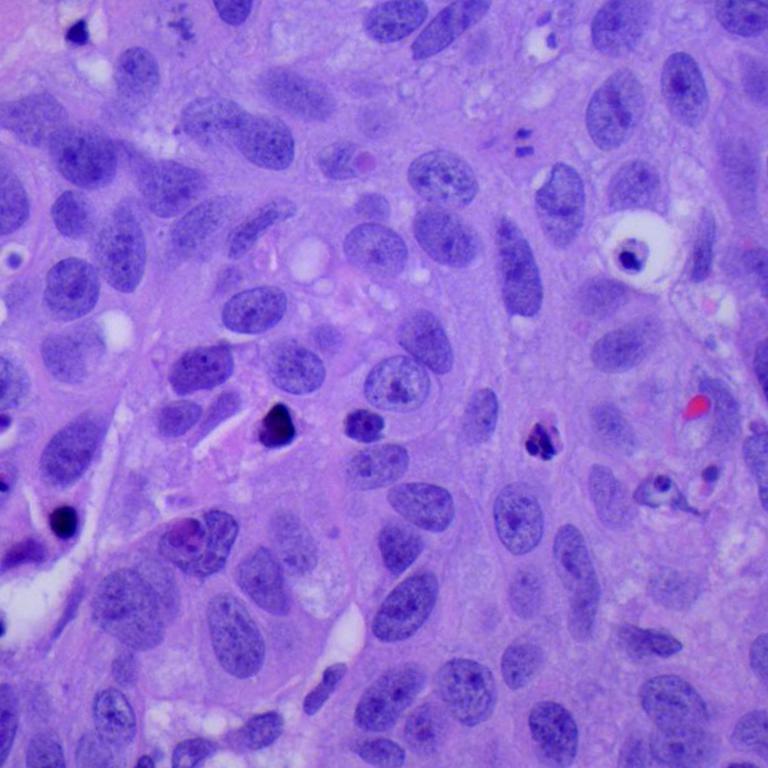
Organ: lung
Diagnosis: squamous carcinomas